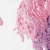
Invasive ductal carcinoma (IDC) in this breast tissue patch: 0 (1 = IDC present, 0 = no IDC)